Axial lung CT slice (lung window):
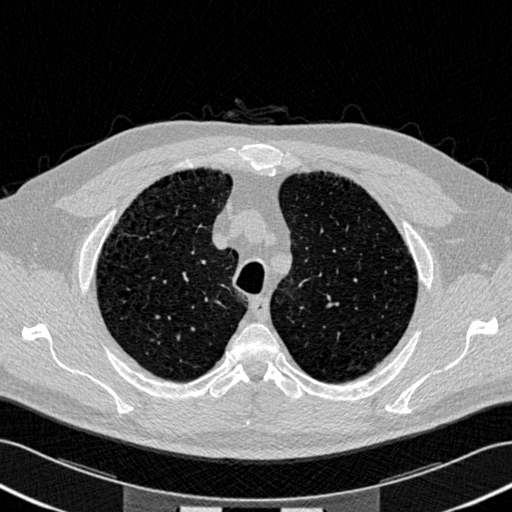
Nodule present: no